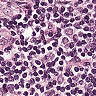
Metastatic tissue present: no